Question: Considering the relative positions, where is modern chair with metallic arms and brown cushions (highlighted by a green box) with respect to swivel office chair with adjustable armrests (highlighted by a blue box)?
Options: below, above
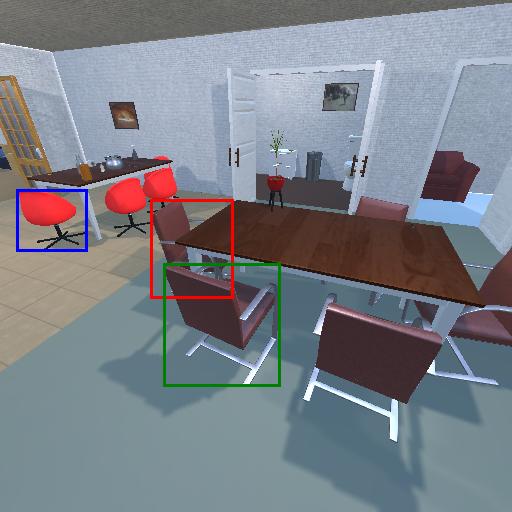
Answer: below